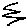
Label: zigzag